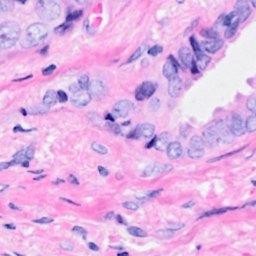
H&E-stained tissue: Breast